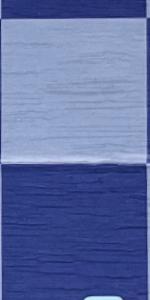
Label: Empty